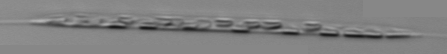
Label: Rhizosolenia